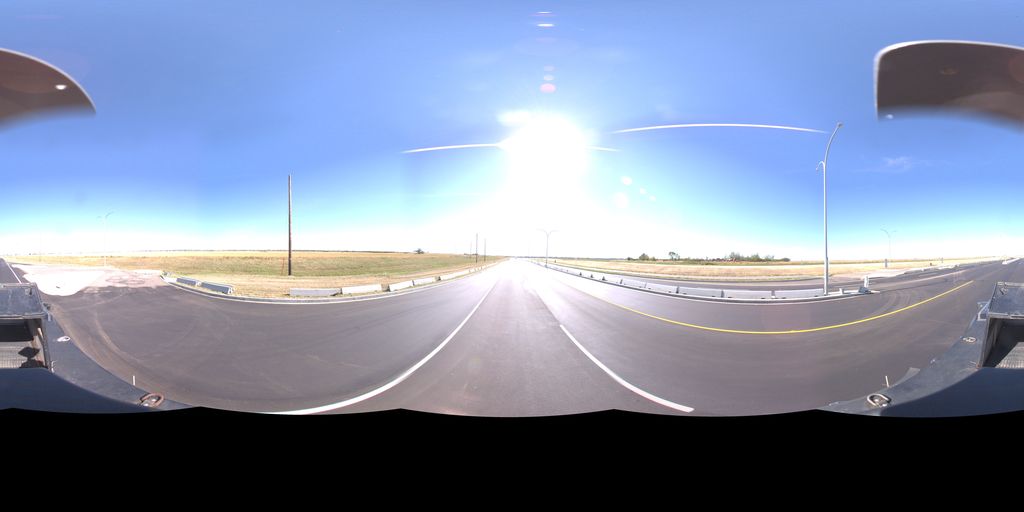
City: saskatoon